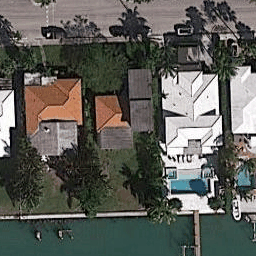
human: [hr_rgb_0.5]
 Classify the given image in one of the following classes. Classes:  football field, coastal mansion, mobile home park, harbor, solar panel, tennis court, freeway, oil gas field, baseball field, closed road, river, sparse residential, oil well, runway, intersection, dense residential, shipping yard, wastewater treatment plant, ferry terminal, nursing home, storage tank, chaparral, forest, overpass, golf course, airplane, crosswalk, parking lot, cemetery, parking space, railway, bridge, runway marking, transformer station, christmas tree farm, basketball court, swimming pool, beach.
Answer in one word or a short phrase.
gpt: coastal mansion